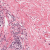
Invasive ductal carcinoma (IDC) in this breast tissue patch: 0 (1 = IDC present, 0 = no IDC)